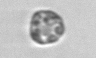
Label: coccolithophorid